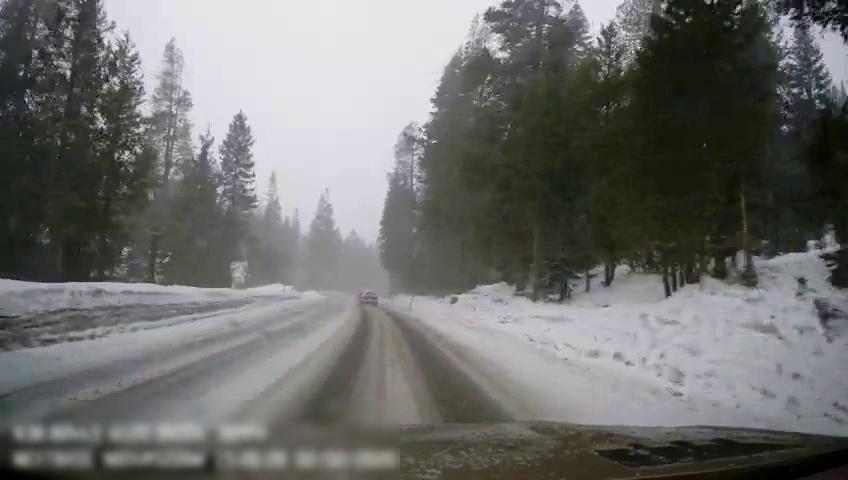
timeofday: Day
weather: Snowy
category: Drivable Space
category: Vehicles | SUV